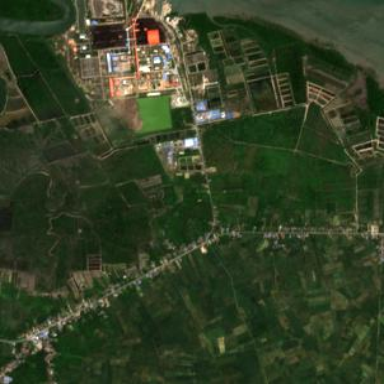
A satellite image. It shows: Industrial area with coal power plant.